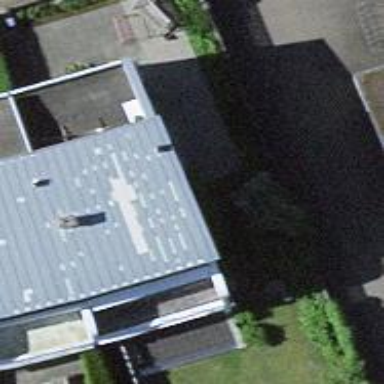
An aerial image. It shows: Flat roof terrace building.